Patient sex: M
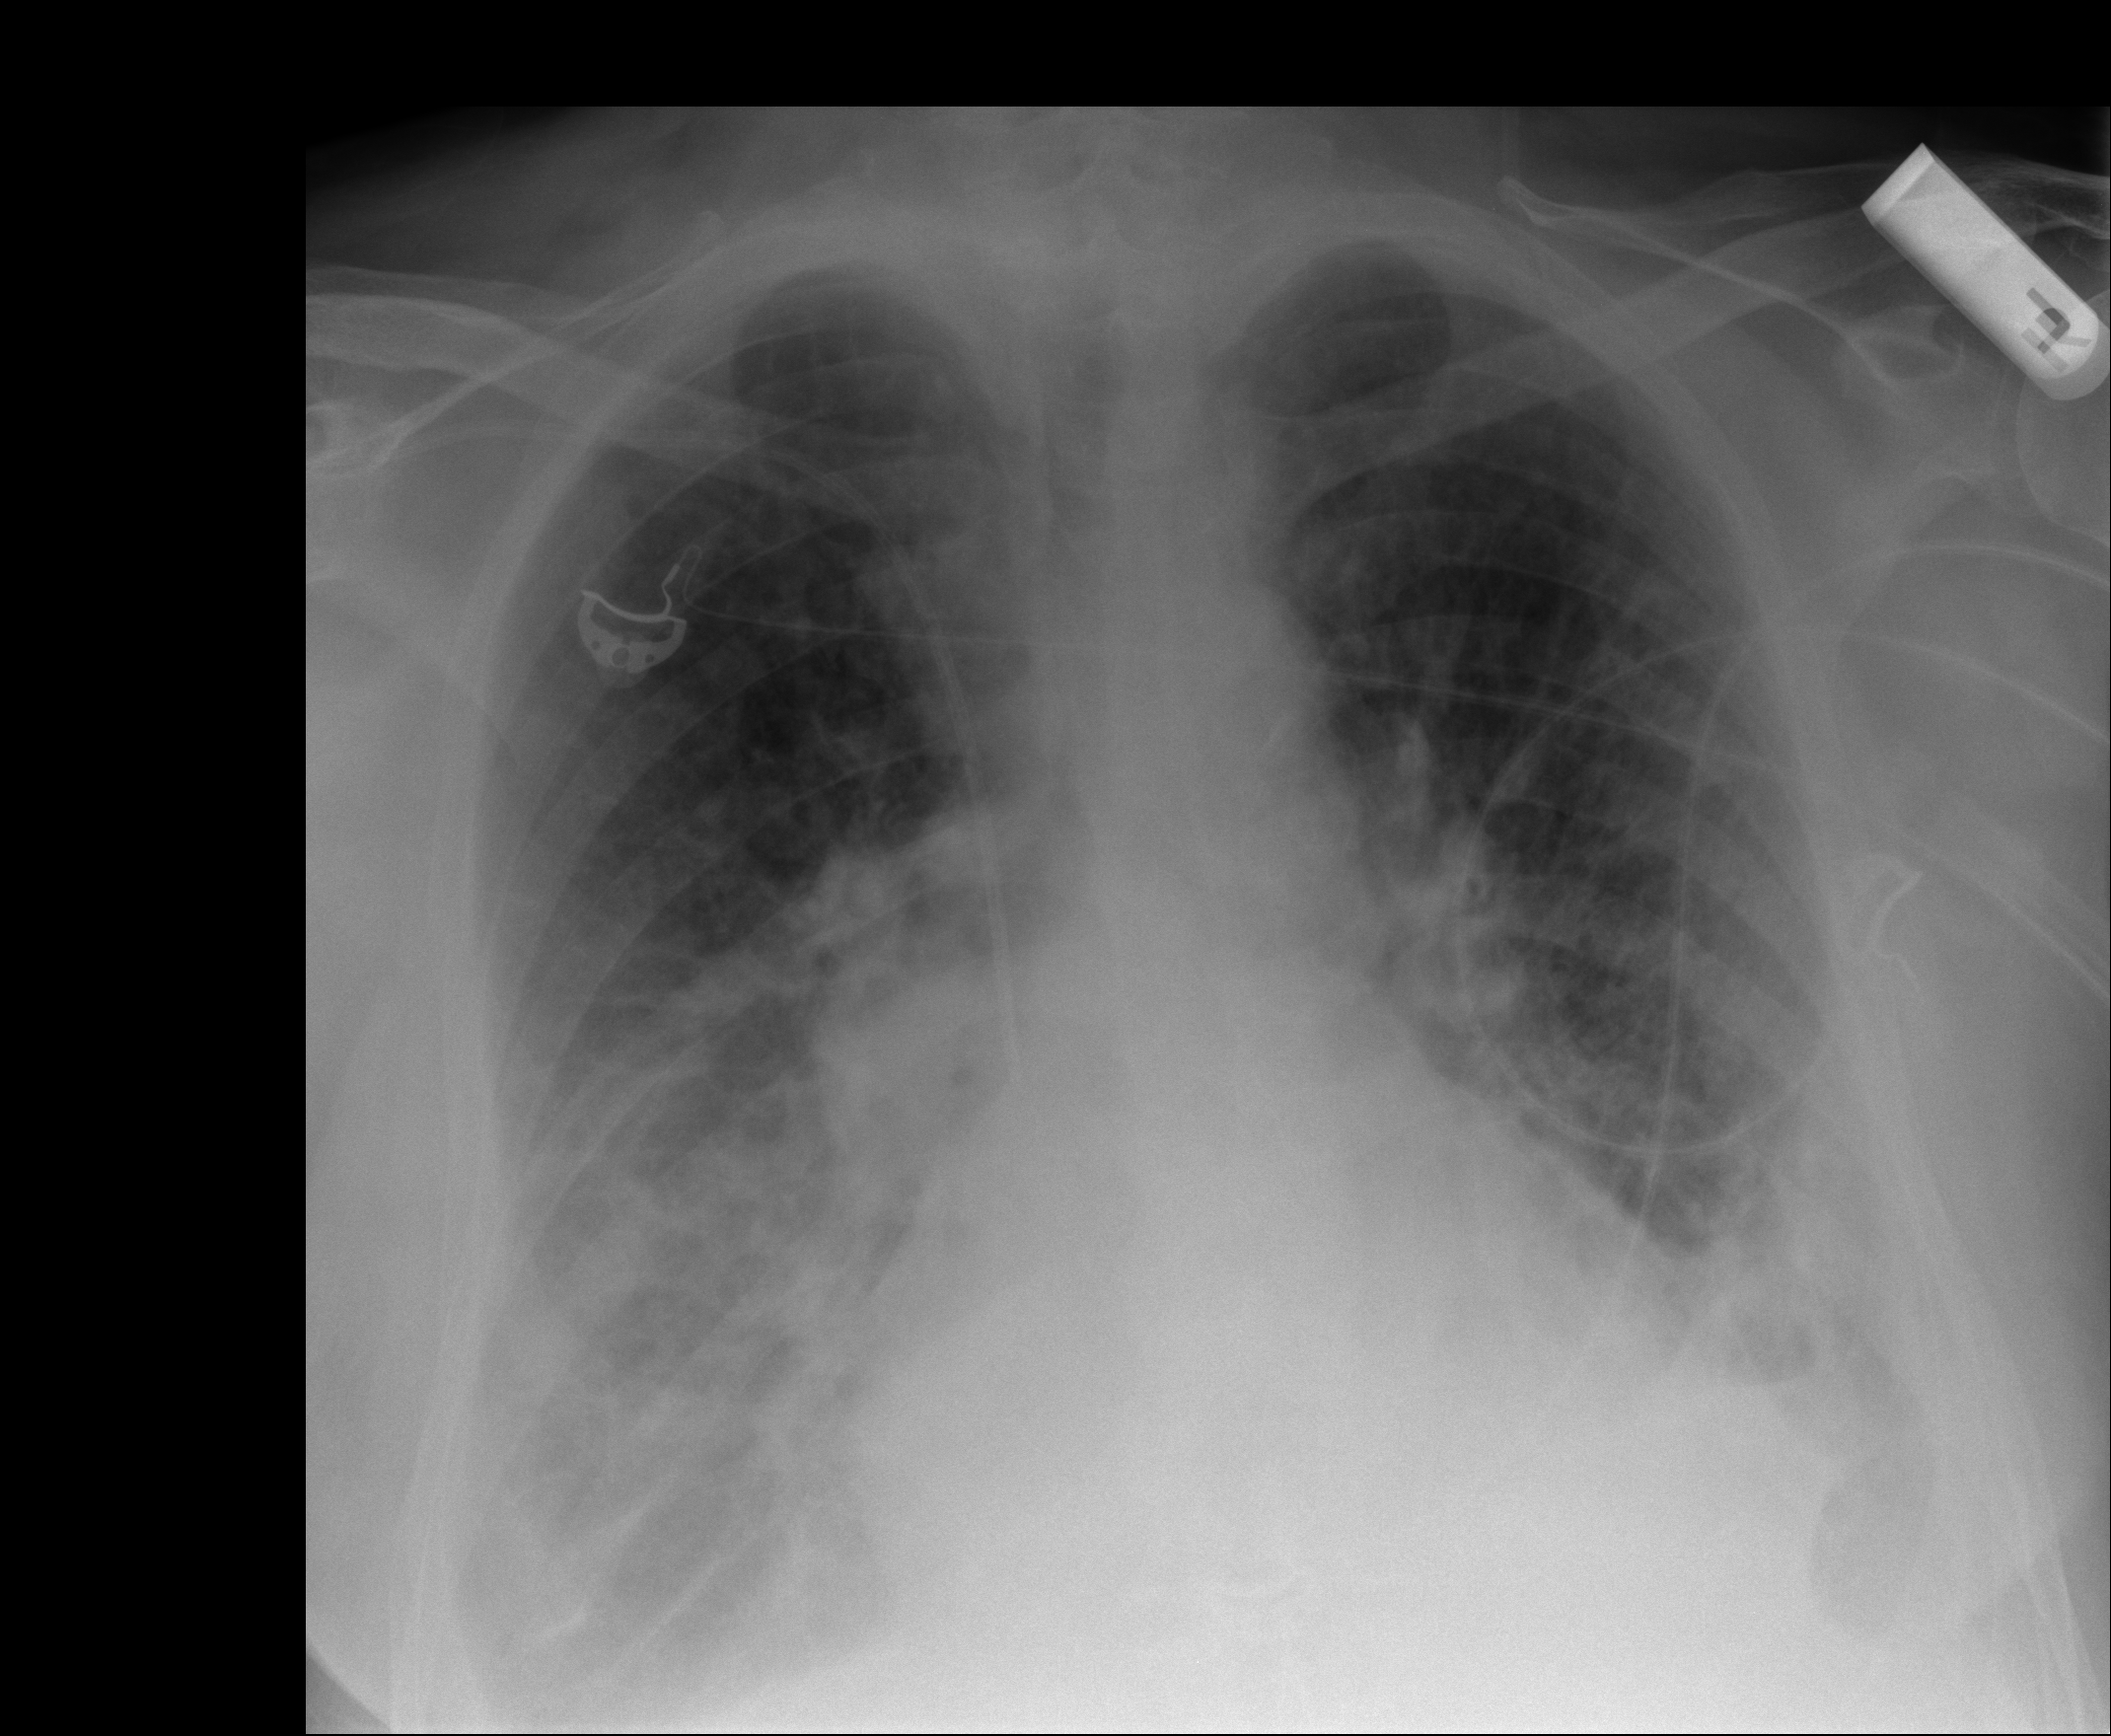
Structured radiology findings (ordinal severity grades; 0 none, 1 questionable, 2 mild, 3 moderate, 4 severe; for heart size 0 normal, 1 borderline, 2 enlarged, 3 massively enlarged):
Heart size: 1
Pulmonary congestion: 3
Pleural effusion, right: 2
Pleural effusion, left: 2
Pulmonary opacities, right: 2
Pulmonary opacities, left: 2
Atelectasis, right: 2
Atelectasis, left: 2